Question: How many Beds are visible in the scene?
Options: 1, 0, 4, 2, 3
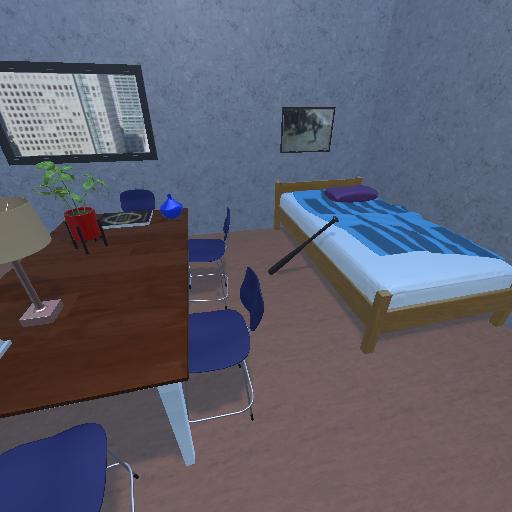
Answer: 1